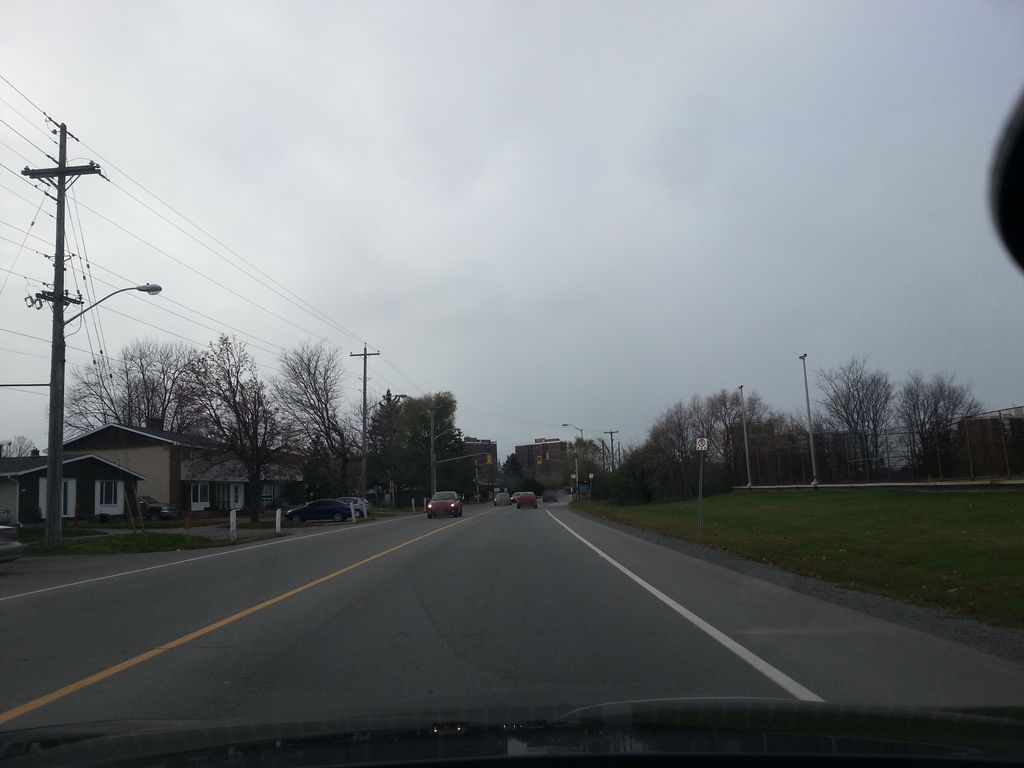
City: ottawa-gatineau